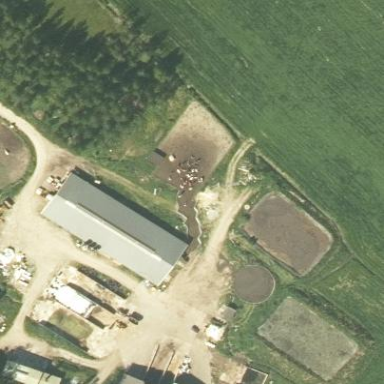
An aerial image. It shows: Cowshed building.